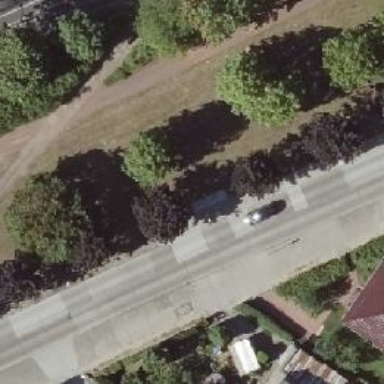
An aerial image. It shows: Tertiary road with concrete surface. There are separate sidewalks on both sides.